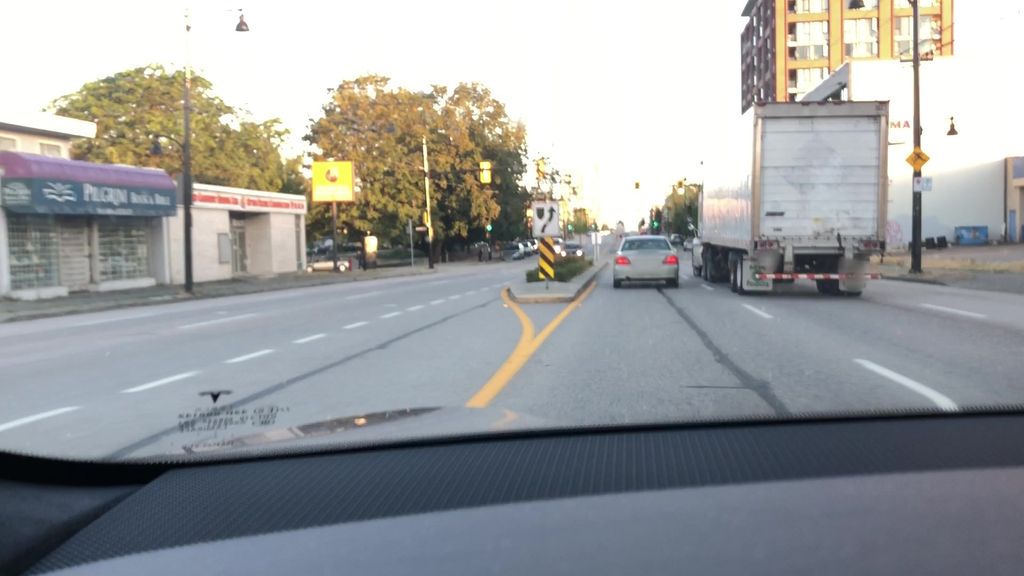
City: vancouver